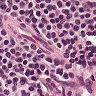
Metastatic tissue present: no